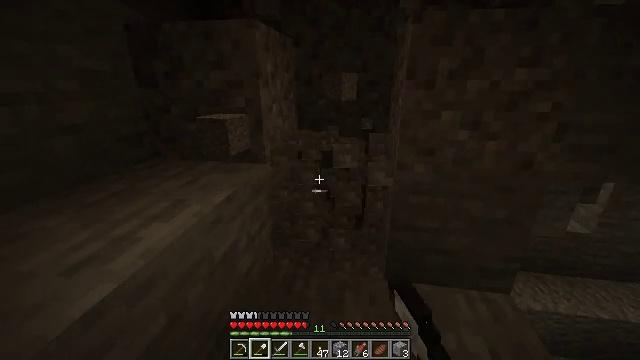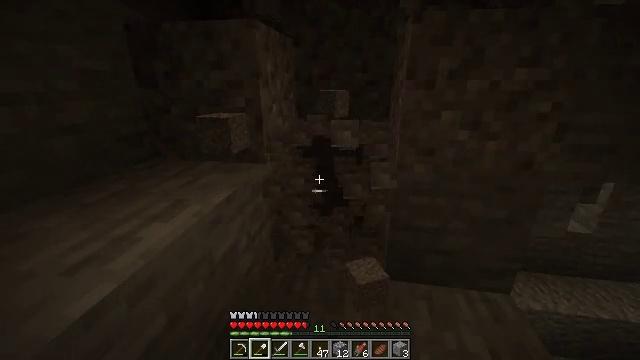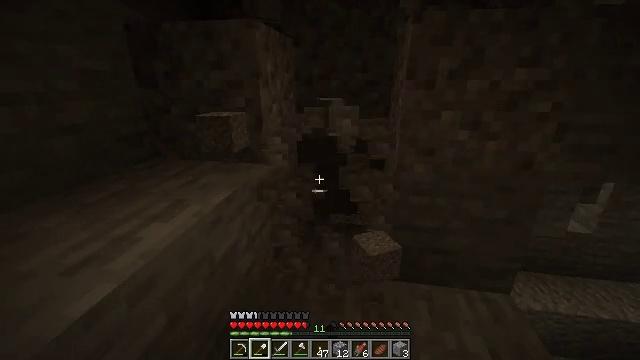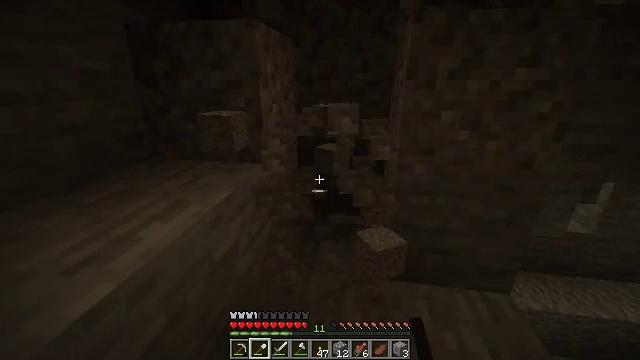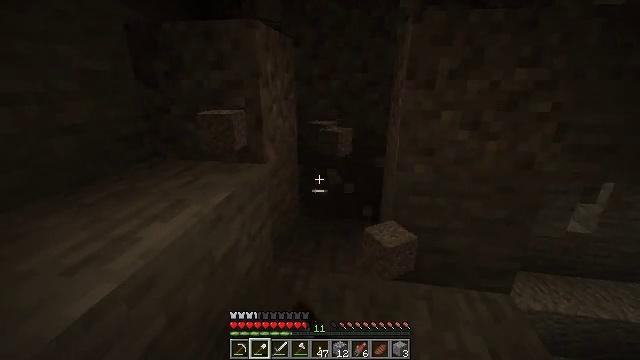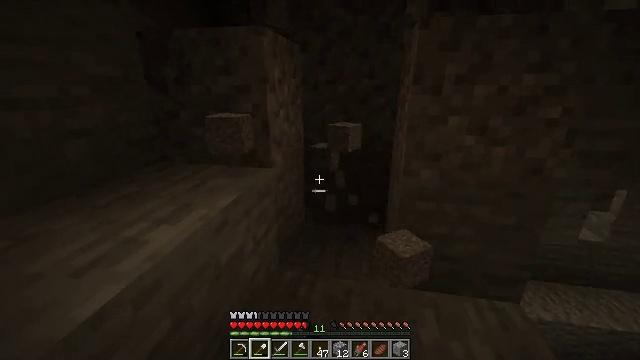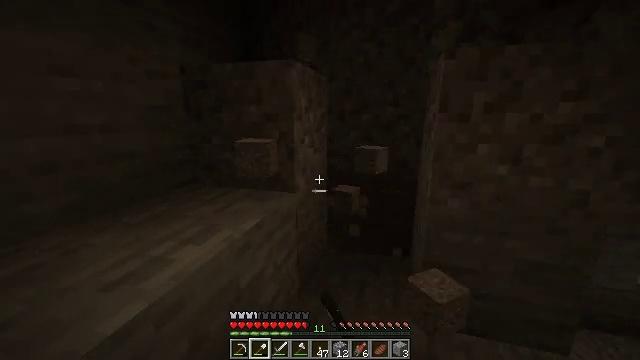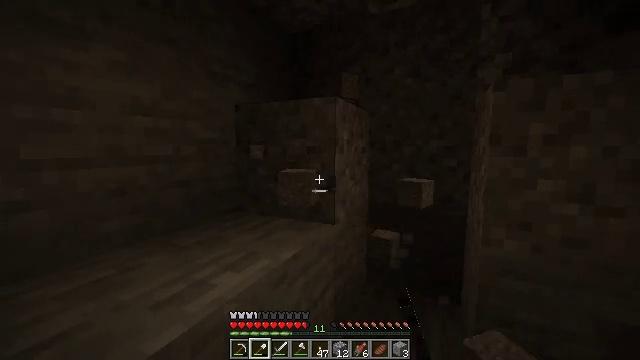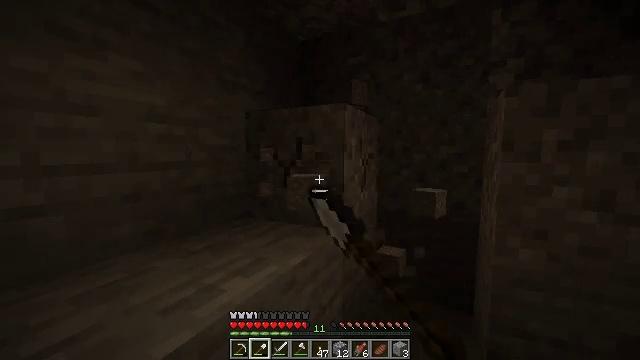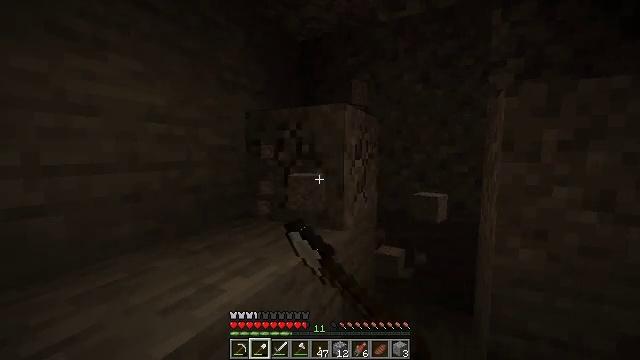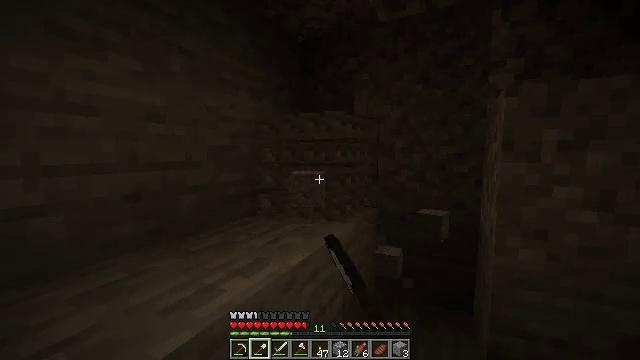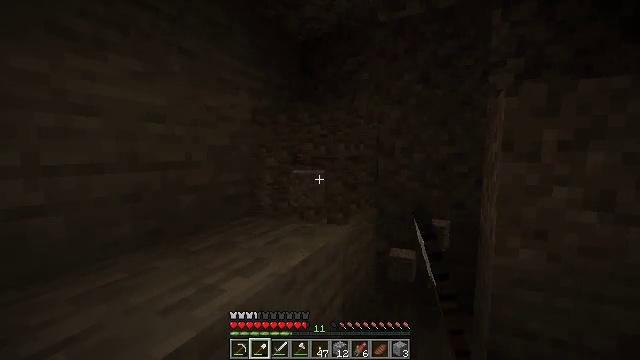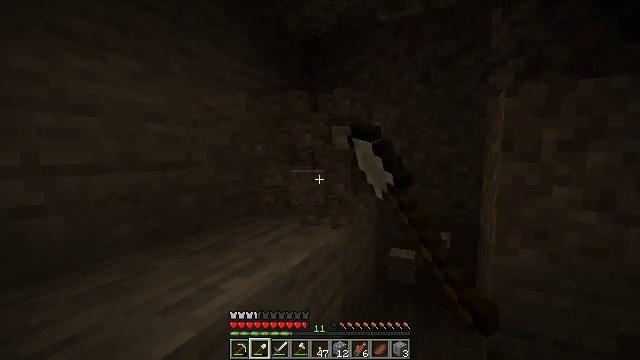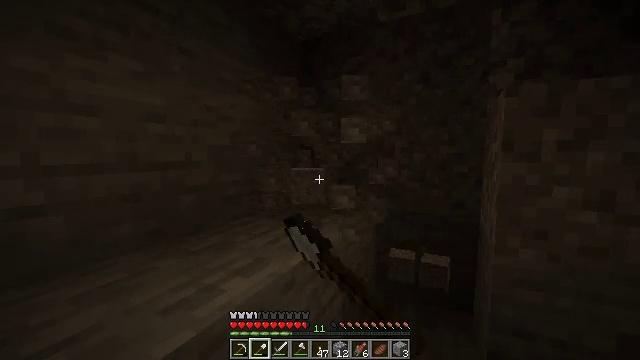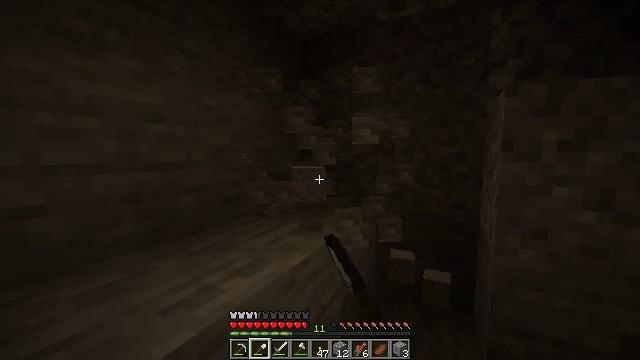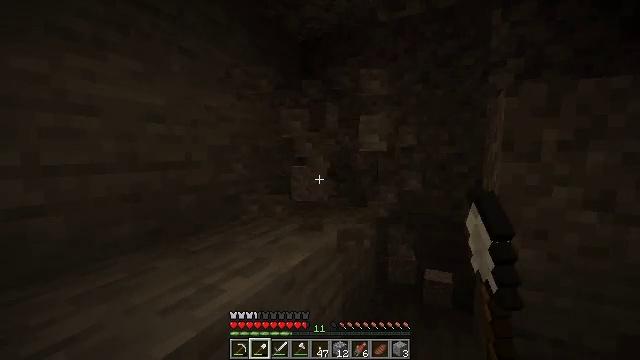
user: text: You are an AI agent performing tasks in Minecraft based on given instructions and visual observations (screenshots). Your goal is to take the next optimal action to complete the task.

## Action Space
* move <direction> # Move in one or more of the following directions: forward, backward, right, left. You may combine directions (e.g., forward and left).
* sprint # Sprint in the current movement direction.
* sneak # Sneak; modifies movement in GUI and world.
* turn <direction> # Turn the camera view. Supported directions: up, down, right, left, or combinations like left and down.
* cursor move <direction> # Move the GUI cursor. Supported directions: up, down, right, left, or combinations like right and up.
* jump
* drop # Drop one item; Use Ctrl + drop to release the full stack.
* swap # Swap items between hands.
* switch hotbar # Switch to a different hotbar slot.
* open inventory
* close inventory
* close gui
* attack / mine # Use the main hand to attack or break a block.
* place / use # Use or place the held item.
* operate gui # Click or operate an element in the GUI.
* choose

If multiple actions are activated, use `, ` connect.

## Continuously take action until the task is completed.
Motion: motion action
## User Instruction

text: Collect gravel for your inventory.
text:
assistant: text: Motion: attack / mine
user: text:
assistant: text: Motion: attack / mine
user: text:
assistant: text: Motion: attack / mine
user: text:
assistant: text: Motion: attack / mine
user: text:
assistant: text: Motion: turn left and up, attack / mine
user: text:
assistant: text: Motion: turn left and up, attack / mine
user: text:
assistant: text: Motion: turn left and up, attack / mine
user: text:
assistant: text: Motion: turn left and up, attack / mine
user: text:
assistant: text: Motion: attack / mine
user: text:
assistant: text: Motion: attack / mine
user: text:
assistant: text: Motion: attack / mine
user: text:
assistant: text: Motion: attack / mine
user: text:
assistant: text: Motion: attack / mine
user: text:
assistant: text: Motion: attack / mine
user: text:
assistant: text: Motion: attack / mine
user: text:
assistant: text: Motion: attack / mine
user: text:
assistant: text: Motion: turn right, attack / mine
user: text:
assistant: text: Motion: turn right and up, attack / mine
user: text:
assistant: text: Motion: turn right, attack / mine
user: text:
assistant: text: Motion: turn right, attack / mine
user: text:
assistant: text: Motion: attack / mine
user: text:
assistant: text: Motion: attack / mine
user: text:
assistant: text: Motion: attack / mine
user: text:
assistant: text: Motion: attack / mine
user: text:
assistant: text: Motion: attack / mine
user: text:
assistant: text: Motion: attack / mine
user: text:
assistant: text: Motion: attack / mine
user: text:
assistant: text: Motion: attack / mine
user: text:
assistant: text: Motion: attack / mine
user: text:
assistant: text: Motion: turn left, attack / mine